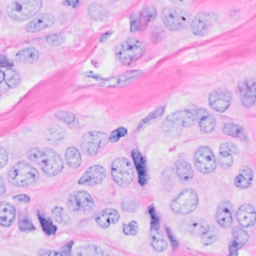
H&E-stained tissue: Breast